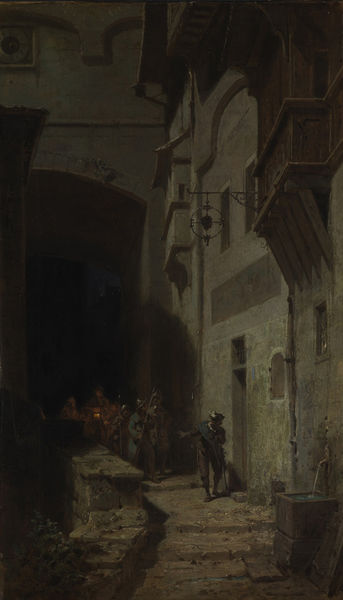
Titel: Die Scharwache
Künstler: Carl Spitzweg
Standort: Karlsruhe
Institution: Staatliche Kunsthalle Karlsruhe
Schlagwörter: dunkel, gemälde, gruppe, himmel, mann, schatten, wasser, menschen, stadt, braun, fenster, holz, hut, kleid, lampe, laterne, laternen, licht, männer, nacht, strasse, tür, zeichen, dach, gebäude, haus, weg, beige, hochformat, leute, menge, hose, architektur, mensch, stein, steine, wache, öl, dämmerung, häuser, busch, boden, dunkelheit, personen, leuchte, musik, pflanze, brunnen, schuppen, stock, helldunkel, balkon, ruhe, düster, ansicht, bogen, fassade, gasse, ort, türen, stab, zug, dorf, mauer, rundbogen, stille, ölgemälde, treppe, treppen, vorsprung, arch, architecture, balcony, crowd, lamp, lanze, men, oil, people, red, religious, soldaten, soldier, soldiers, stairs, steps, window, women, black, dark, figures, france, gray, green, grey, group, old, painting, secret, wall, windows, woman, uhr, brown, durchgang, plant, staircase, stufe, stufen, wooden, junge, warten, mondlicht, tor, eingang, erker, gang, schild, spitzweg, burg, becken, loch, arrest, pavement, police, waffen, überfall, soldat, leinwand, schlaglicht, ritter, rom, gemäuer, portal, stadttor, öffnung, helme, gesims, handwerk, öllampe, wood, efeu, sad, vorsicht, dunkle, man, rocks, stone, verfolgung, mittelalter, eroberung, building, head, house, water, houses, lane, roof, street, village, fachwerk, gebückt, hellebarde, mönche, prozession, umzug, heimlich, feet, helmet, metal, könige, pike, light, night, path, road, schäfer, shadow, band, romantic, torch, fackel, wachen, cross, plaster, wirtshaus, clock, door, town, fesnter, italy, person, bauwerk, city, lantern, parade, procession, music, archway, doors, historical, rome, fasade, trompete, bricks, buildings, gate, italian, fountain, dull, watch, ominous, religion, home, fire, schleichen, candle, lauschen, shadows, genre, klopfen, geheim, guard, pointing, contrast, darkness, shatten, verräter, doorway, invasion, alley, scary, well, guards, photograph, menshcen, ladenschild, steinhäuser, miliz, nachtwächter, europe, wait, anschleichen, abwarten, weapon, silence, eskorte, sign, cream, barrel, european, brwon, stadtwache, shop, emblem, stucco, helmets, cobblestone, pipe, chiaroscuro, eg, erze, lance, head down, corner, 16th century, curve, passage, folk, bildings, schikd, rembrandt, bruegel, paving, caravaggio, quiet, tap, mob, sneak, caution, nighttime, will, pass, grenn, greemm, following, faucet, gateway, folks, sneaking, buidling, chut, serenade, artch, egemälde, verflgung, alleyway, scout, peeking, spout, leise sein, spigot, fosset, single, search, mondenlich, piège, visitour, peolpe, approach, ladenschilf, water spigot, guet-append, mrasch, ladenschil